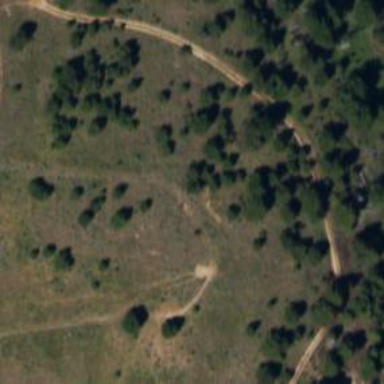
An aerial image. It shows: Disc golf course.